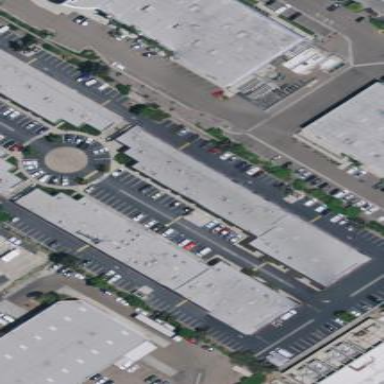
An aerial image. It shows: Industrial building.